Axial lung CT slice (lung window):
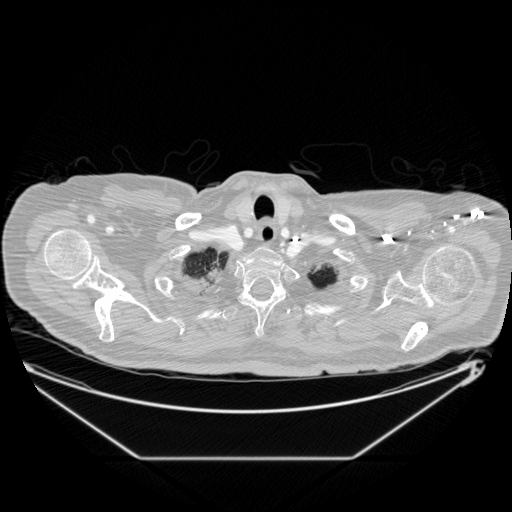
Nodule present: no